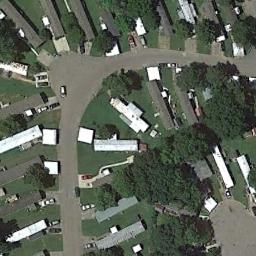
Label: residential